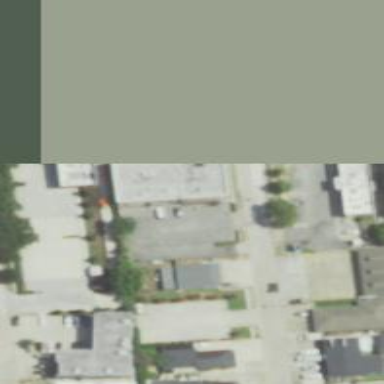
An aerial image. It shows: Healthcare clinic is depicted in the image.